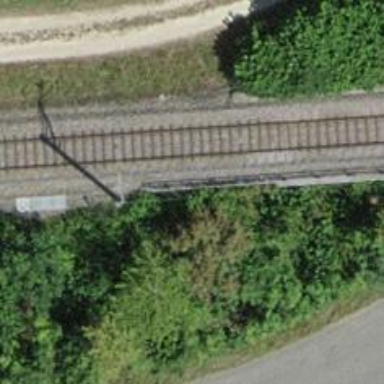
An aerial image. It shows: Single-track electrified railway with contact line.